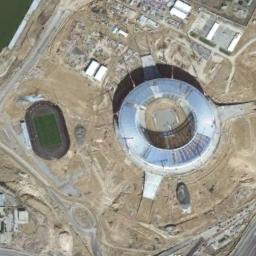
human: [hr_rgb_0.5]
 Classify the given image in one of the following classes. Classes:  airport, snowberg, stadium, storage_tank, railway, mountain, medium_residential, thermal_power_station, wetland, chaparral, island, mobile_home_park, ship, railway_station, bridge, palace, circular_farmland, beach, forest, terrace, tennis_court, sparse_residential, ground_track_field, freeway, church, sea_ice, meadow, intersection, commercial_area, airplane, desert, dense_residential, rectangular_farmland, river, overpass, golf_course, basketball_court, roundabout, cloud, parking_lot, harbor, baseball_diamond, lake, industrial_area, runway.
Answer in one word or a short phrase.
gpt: stadium